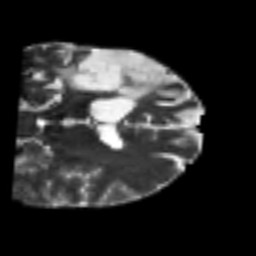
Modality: T2w
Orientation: coronal
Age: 38
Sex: female
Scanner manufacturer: siemens
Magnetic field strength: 3 T
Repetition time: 7.3 s
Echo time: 0.087 s